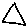
Label: triangle